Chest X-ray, AP view. Patient: 19 years old, sex M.
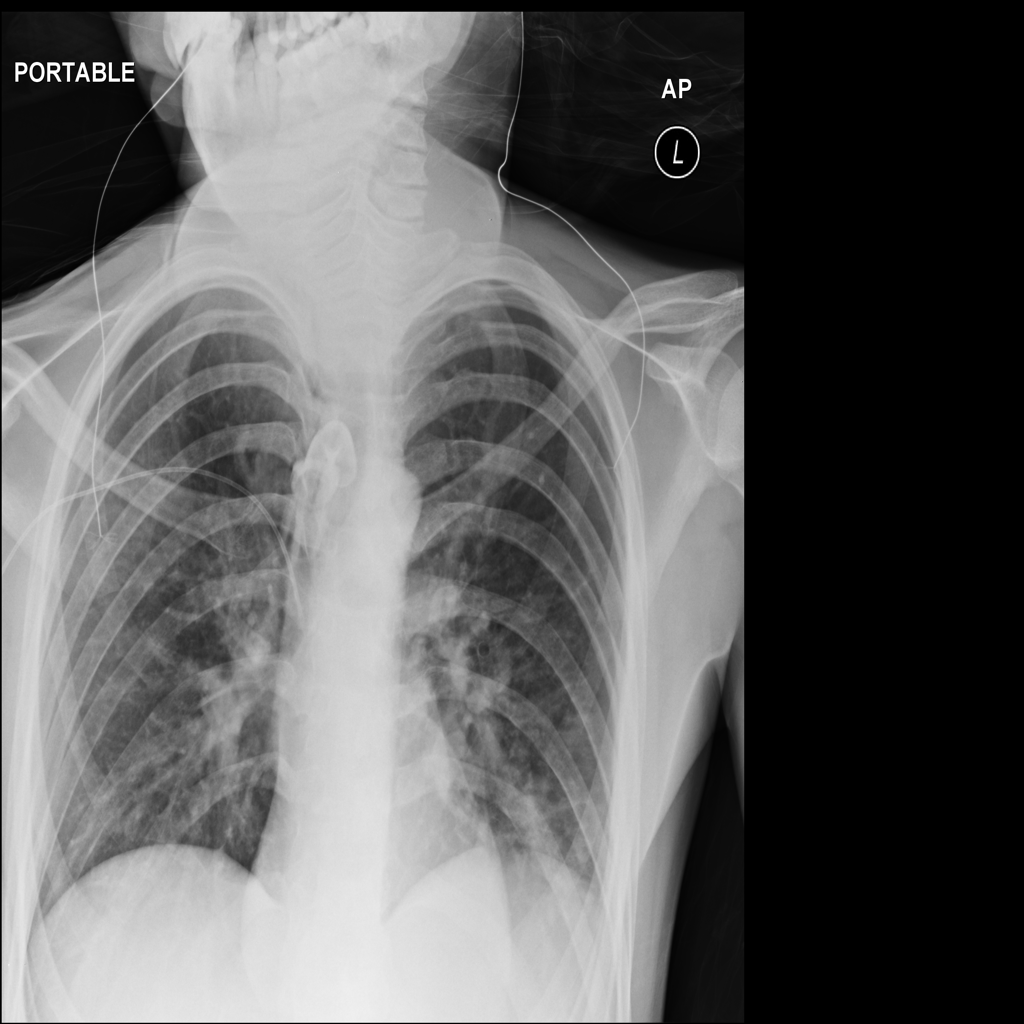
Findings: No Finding